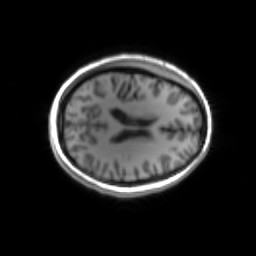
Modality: inplaneT1
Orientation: axial
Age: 32
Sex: female
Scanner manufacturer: siemens
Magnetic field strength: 3 T
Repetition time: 1.2 s
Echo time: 0.00251 s